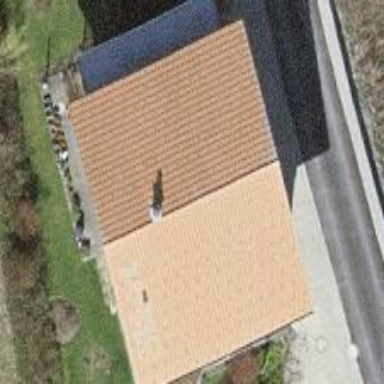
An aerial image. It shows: Building with gabled red roof and brown walls.